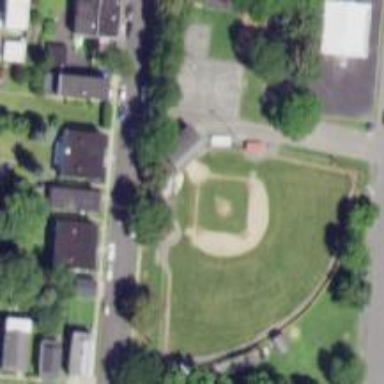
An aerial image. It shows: Baseball pitch for leisure and sports activities.